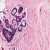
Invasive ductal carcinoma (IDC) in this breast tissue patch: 0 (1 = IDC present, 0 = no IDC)